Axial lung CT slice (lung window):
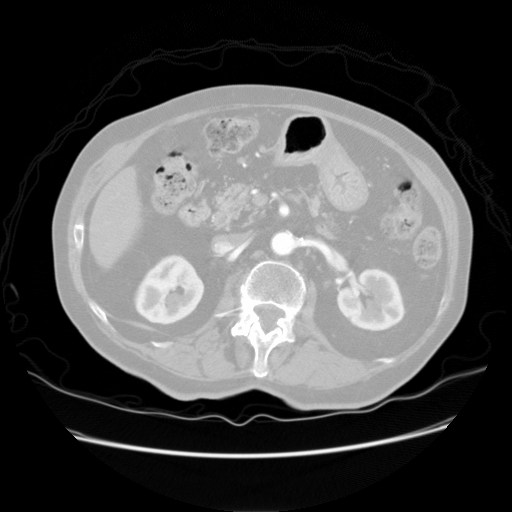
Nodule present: no